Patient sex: F
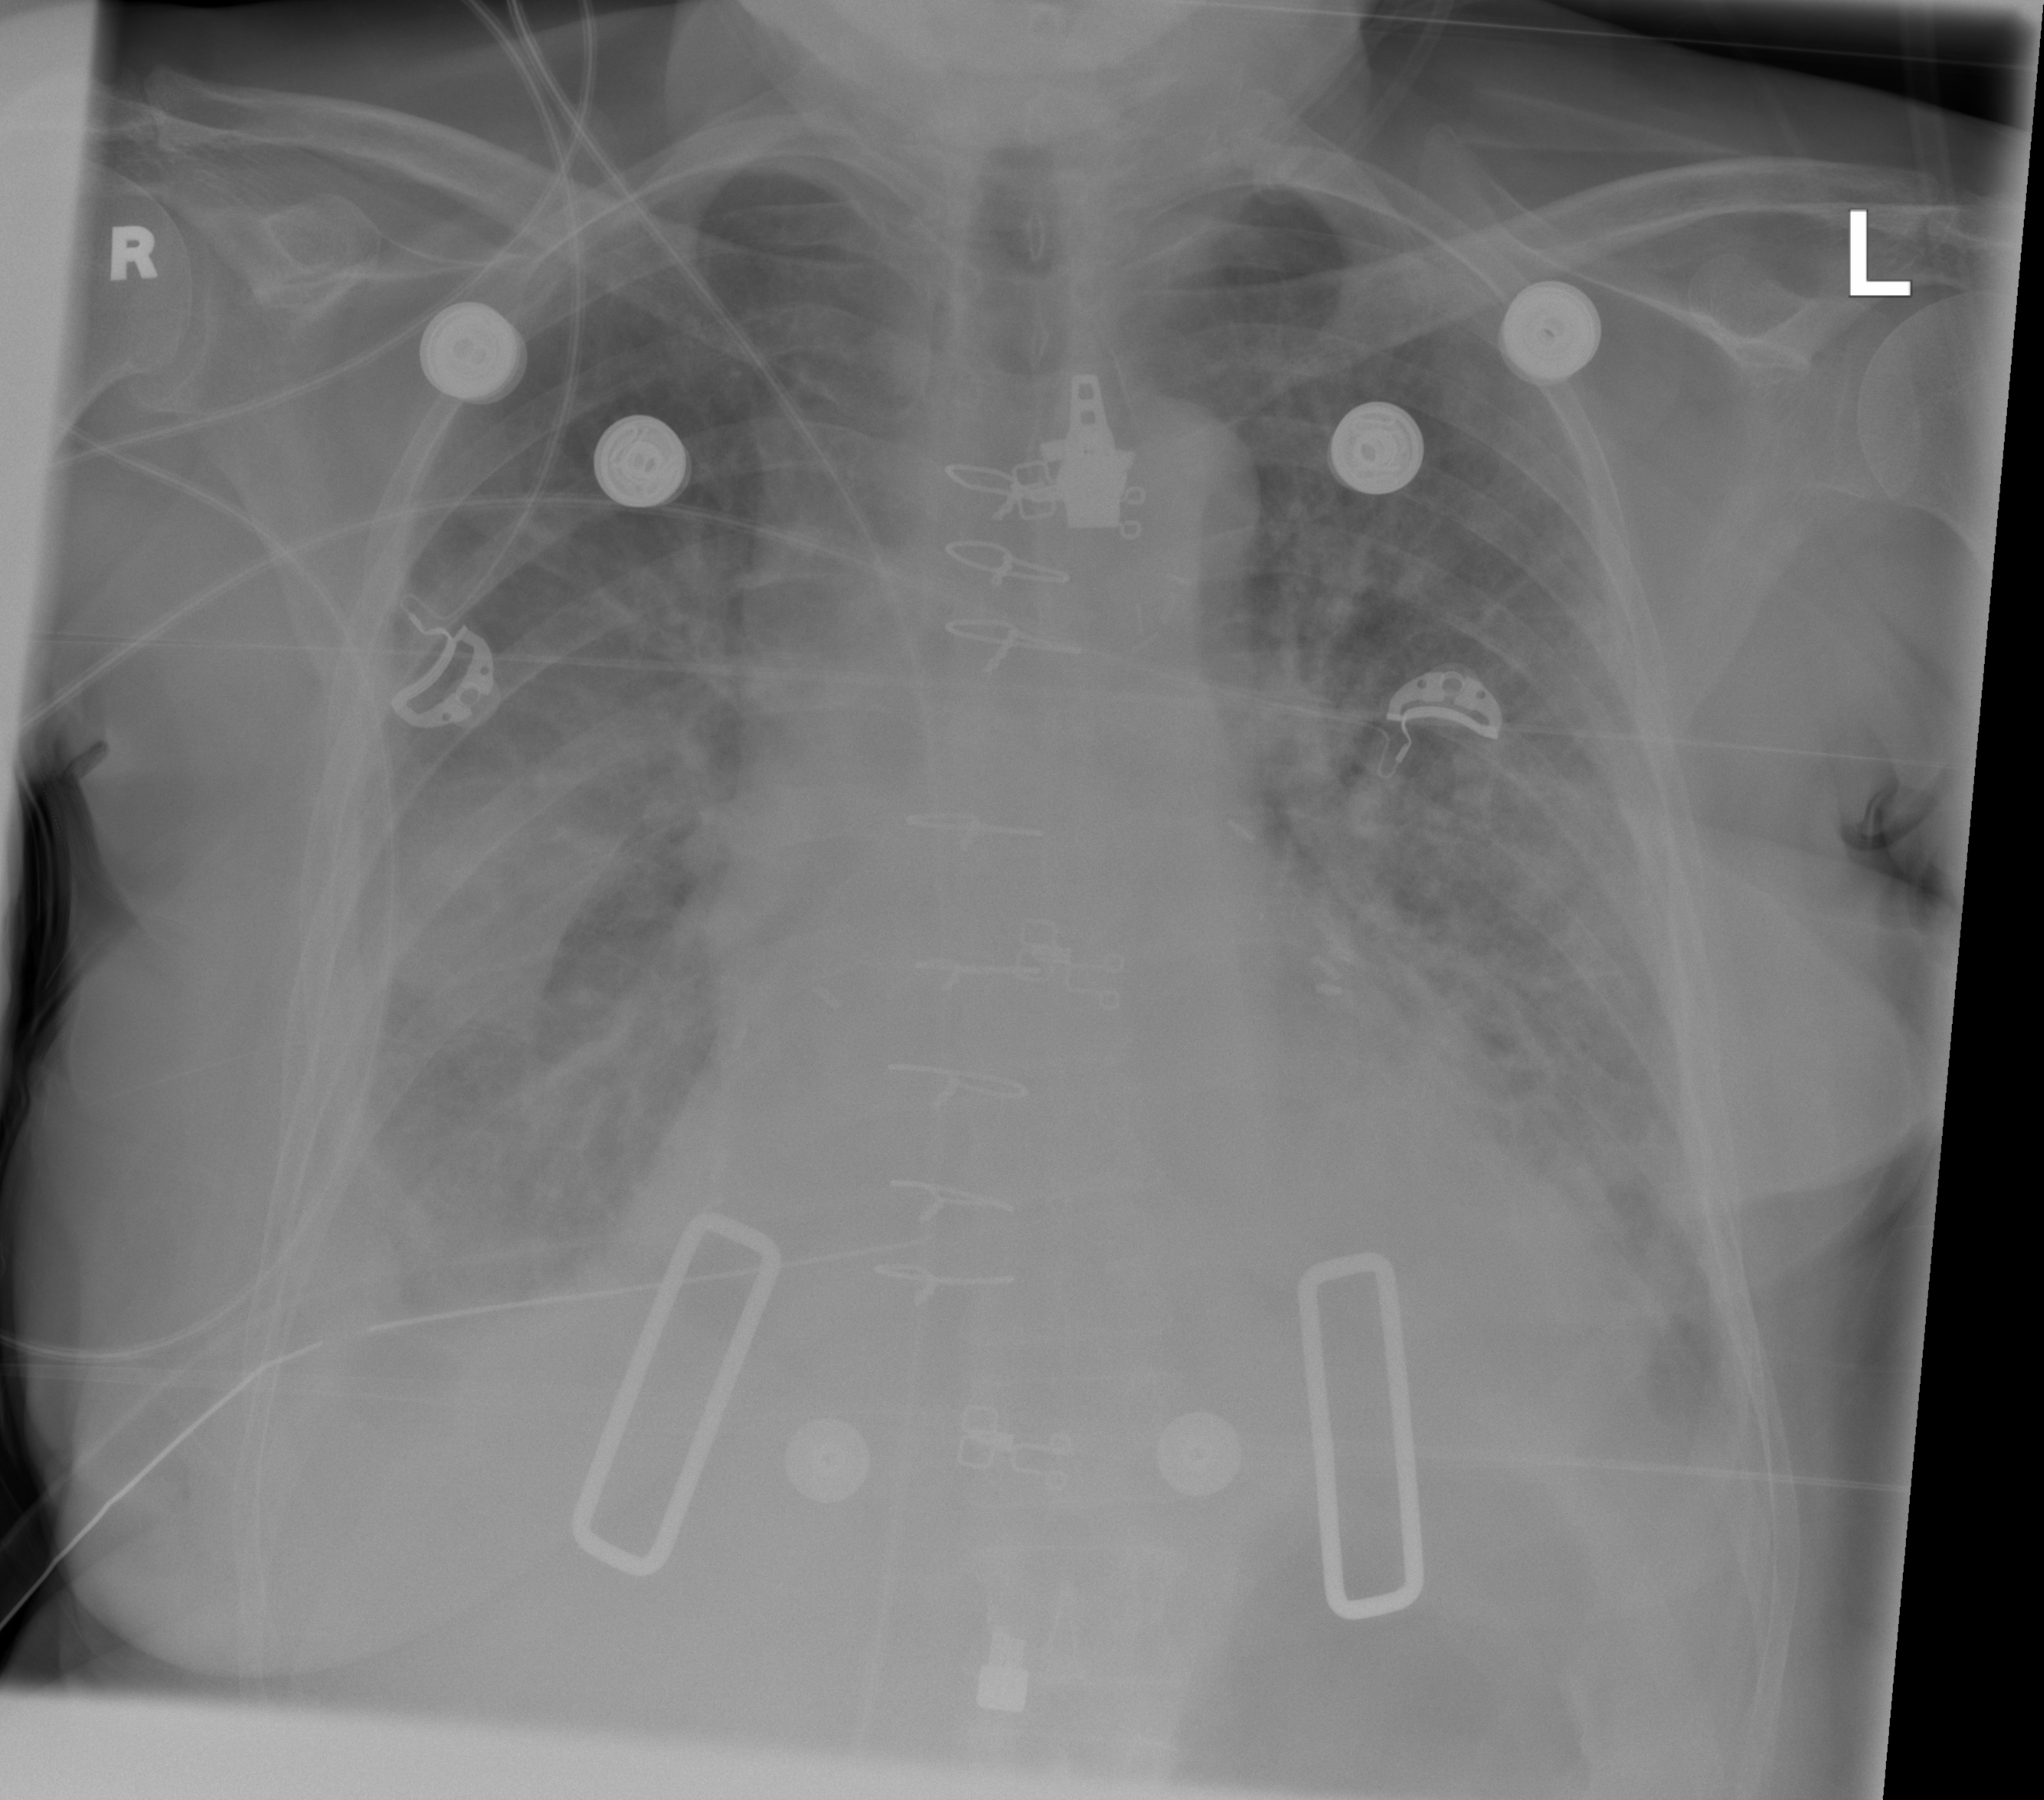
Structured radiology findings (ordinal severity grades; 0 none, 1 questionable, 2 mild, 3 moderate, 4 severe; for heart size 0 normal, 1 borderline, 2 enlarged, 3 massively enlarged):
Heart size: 2
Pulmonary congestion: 2
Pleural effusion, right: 2
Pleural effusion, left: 2
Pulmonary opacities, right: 2
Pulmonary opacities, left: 2
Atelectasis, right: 2
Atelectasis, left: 2